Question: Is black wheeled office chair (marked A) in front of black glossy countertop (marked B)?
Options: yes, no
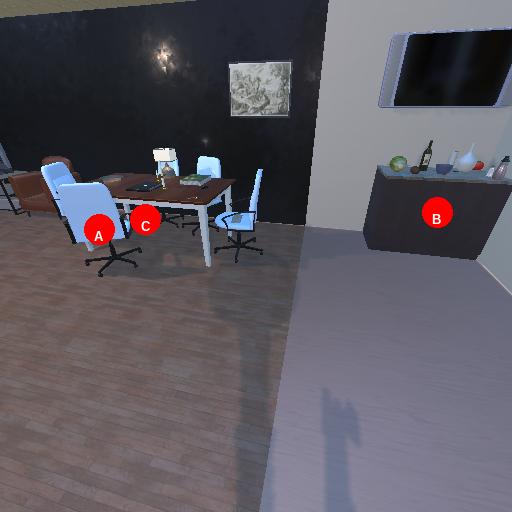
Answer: yes